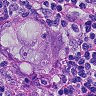
Metastatic tissue present: yes